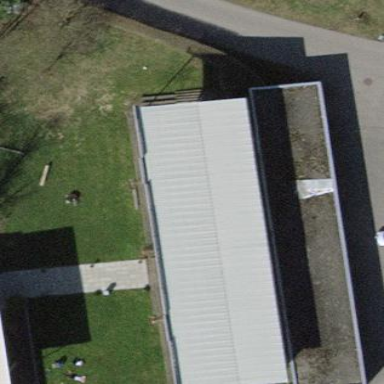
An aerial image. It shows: Group of garages.